Aerial crown-view tile of a tropical tree (Barro Colorado Island, Panama), acquired 20241216:
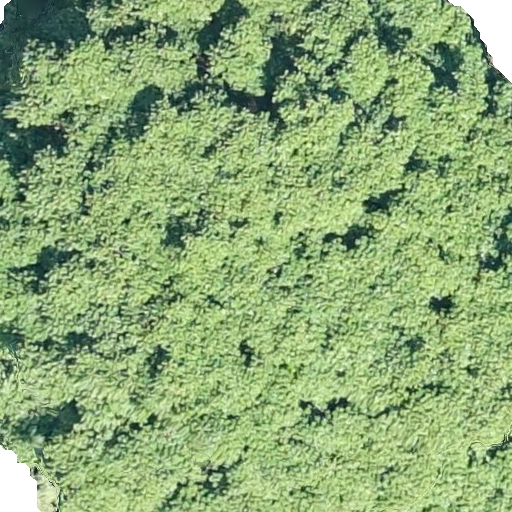
Species: Tachigali panamensis
GBIF accepted scientific name: Tachigali panamensis
Crown area: 541.932 m²